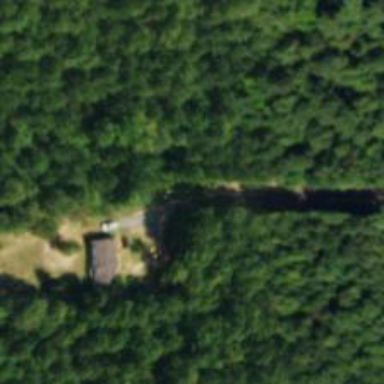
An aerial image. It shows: Driveway leading to service road.